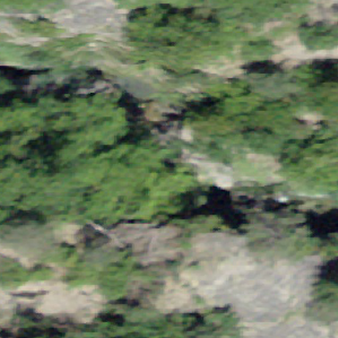
Label: bouldering_area